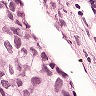
Metastatic tissue present: yes